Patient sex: F
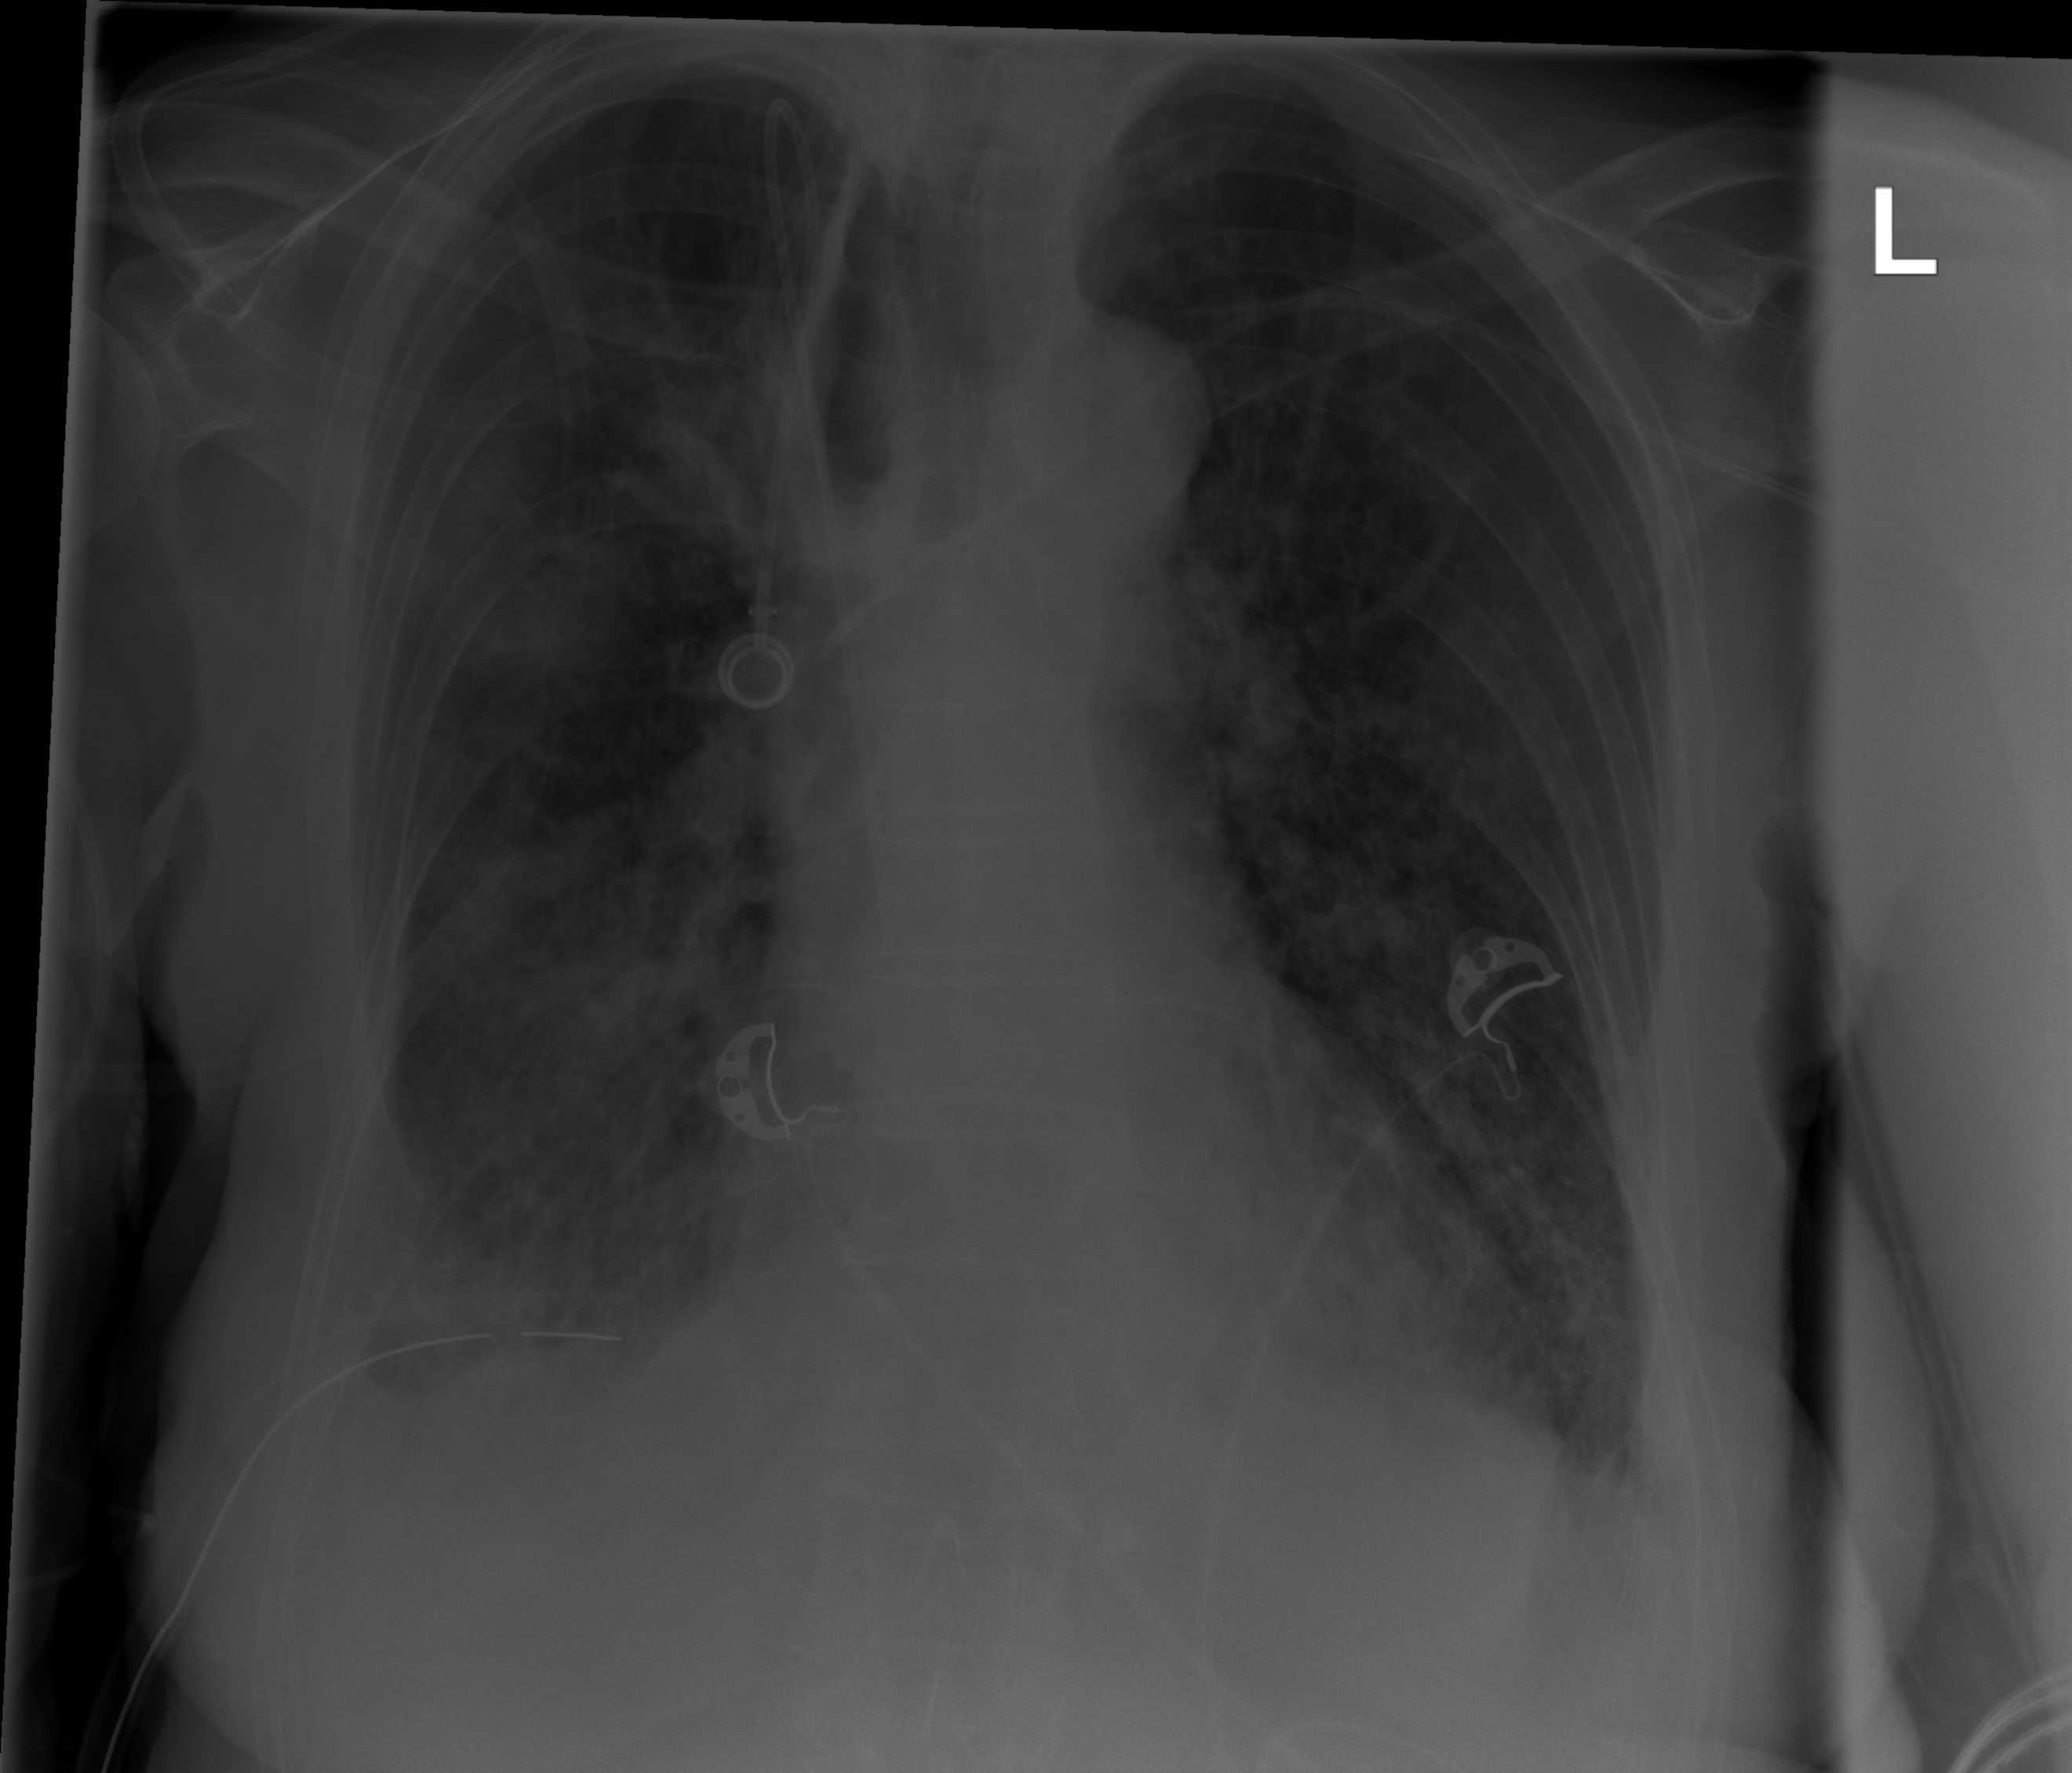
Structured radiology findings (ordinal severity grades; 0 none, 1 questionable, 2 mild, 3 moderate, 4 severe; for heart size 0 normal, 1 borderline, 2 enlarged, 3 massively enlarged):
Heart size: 0
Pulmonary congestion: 2
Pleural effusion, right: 3
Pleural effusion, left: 3
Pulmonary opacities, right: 2
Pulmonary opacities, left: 2
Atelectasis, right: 3
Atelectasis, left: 2